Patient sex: M
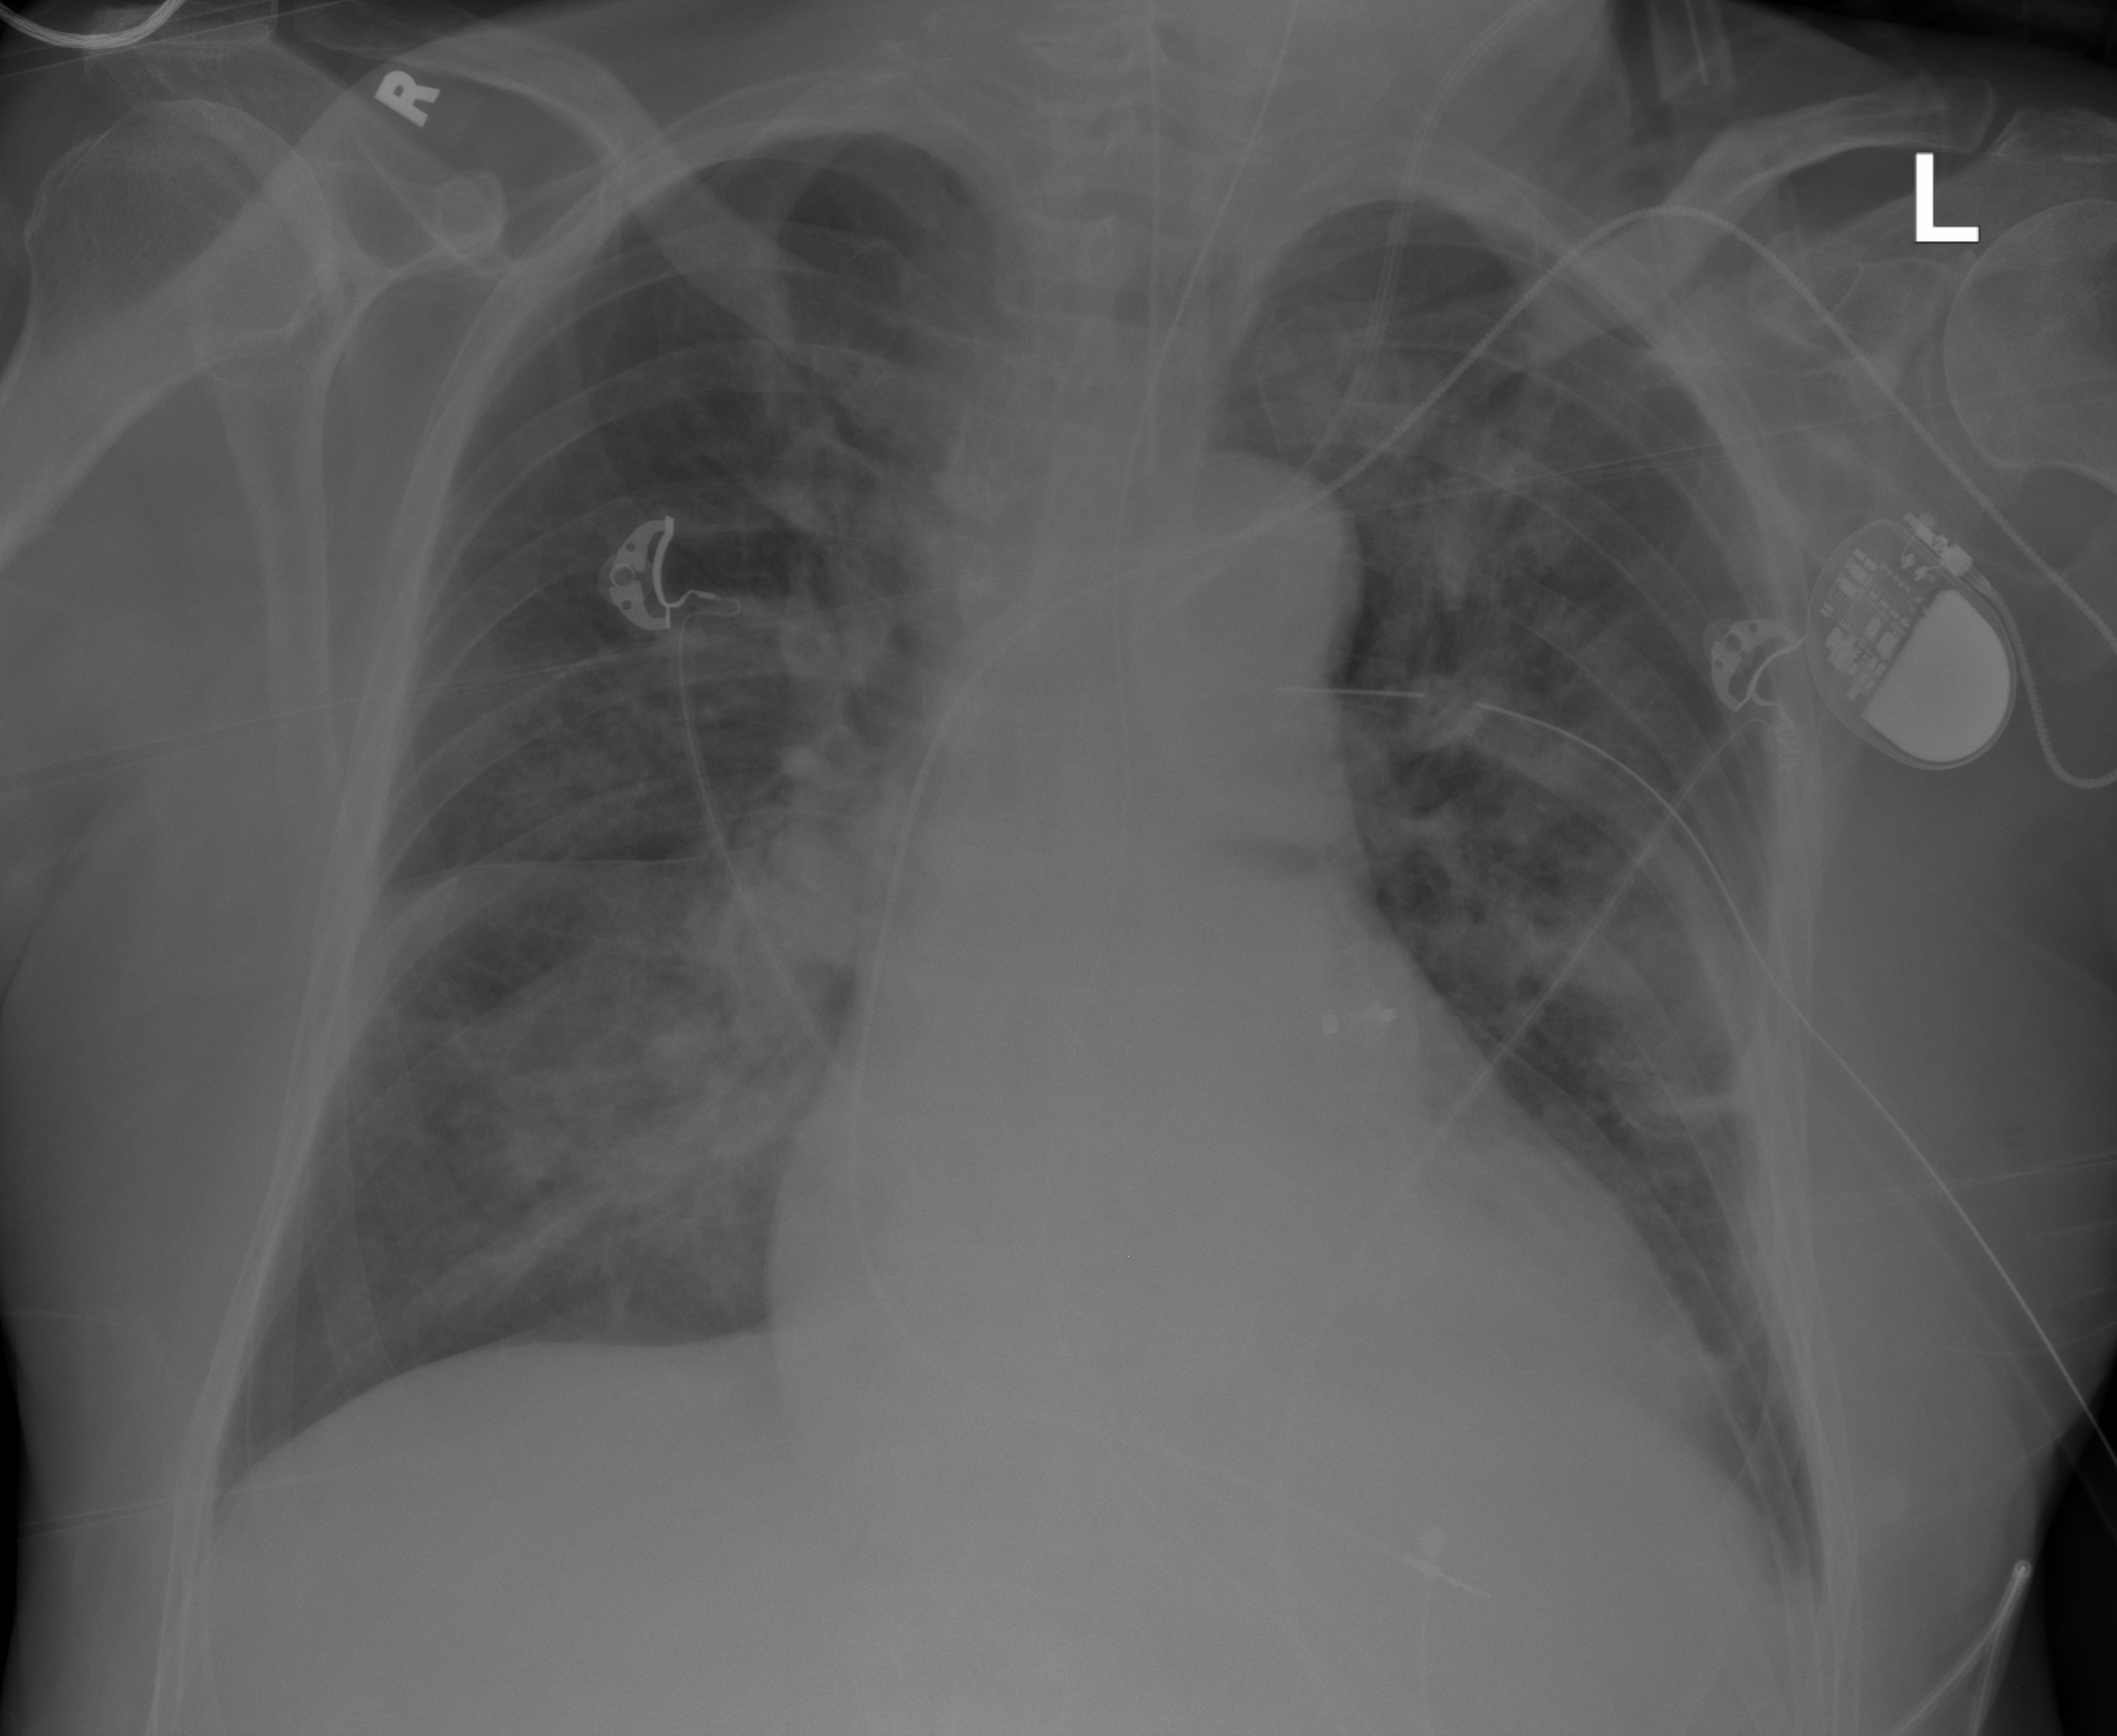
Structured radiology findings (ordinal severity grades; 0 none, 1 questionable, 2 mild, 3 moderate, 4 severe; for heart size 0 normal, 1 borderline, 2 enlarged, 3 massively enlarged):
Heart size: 1
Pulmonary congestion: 2
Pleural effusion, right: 0
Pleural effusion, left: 0
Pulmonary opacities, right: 2
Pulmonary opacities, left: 2
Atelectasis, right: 3
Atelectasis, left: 2